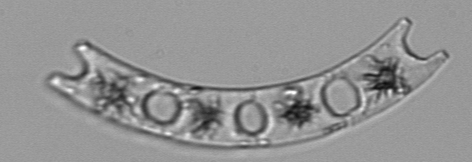
Label: Eucampia